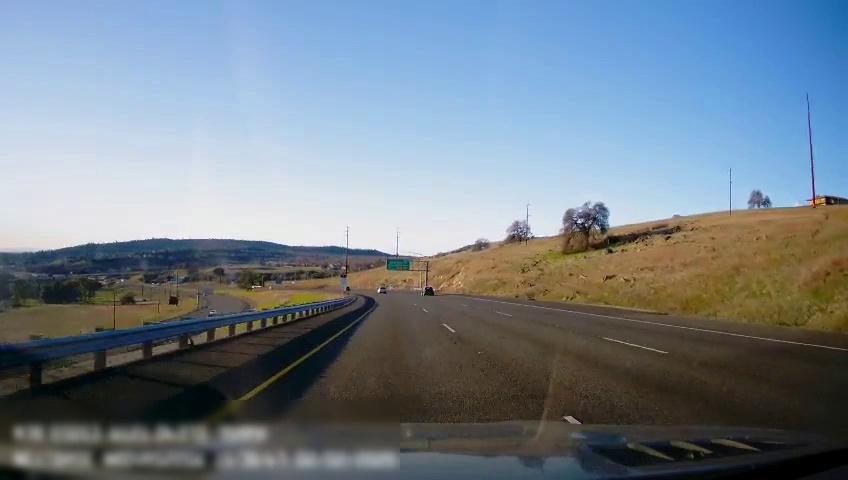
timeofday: Day
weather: Sunny
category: Drivable Space
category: Drivable Space
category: Vehicles | Car
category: Vehicles | Car
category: Lanes | Current Lane
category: Lanes | Current Lane
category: Lanes | Alternate Lane
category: Lanes | Alternate Lane
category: Traffic | Signs